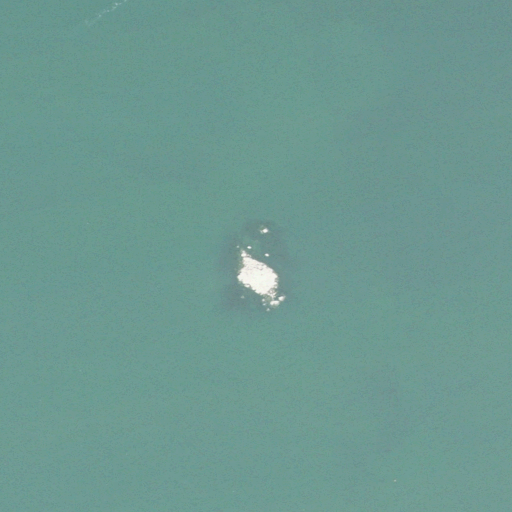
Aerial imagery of island in Connecticut named Rock Island containing only open water